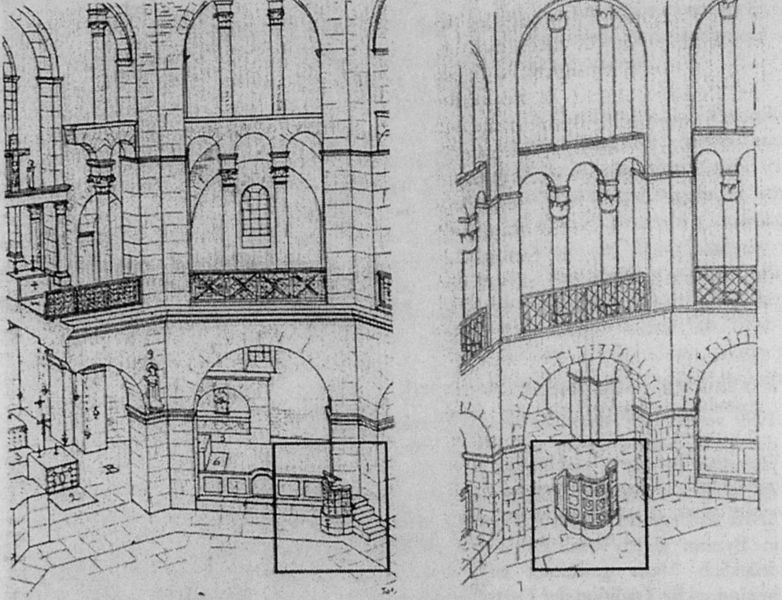
Titel: Ambo Heinrichs II.
Standort: Aachen, Aachener Dom (EU - D)
Schlagwörter: ausschnitt, fenster, skizze, strasse, säulen, zeichnung, gebäude, architektur, gitter, kirche, front, balkon, fassade, perspektive, empore, treppe, detail, aufgang, tor, eingang, kreuz, entwurf, altar, portal, kanzel, treppenhaus, plan, säulengang, bauplan, architektru, krche, versetzung